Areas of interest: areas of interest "Minhang District Martyrs' Memorial Park"
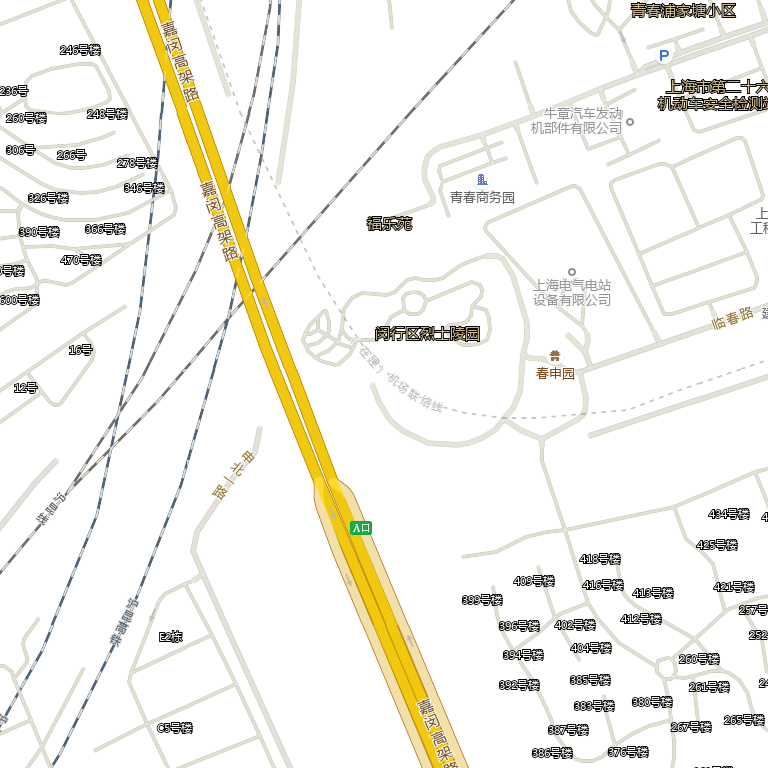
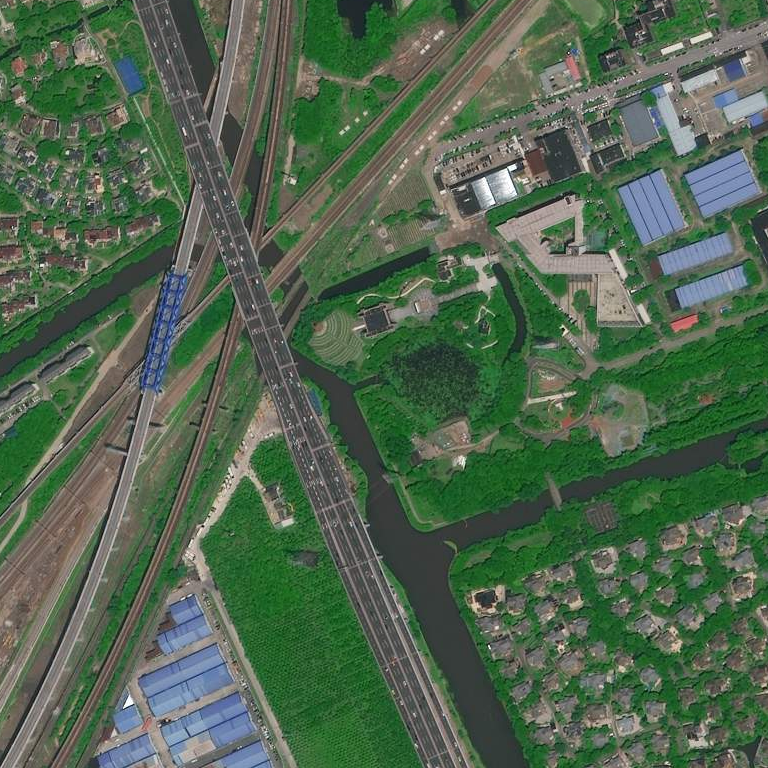